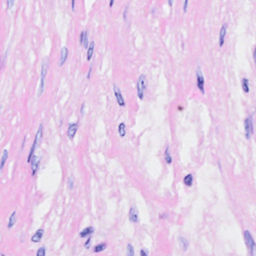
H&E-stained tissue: Breast